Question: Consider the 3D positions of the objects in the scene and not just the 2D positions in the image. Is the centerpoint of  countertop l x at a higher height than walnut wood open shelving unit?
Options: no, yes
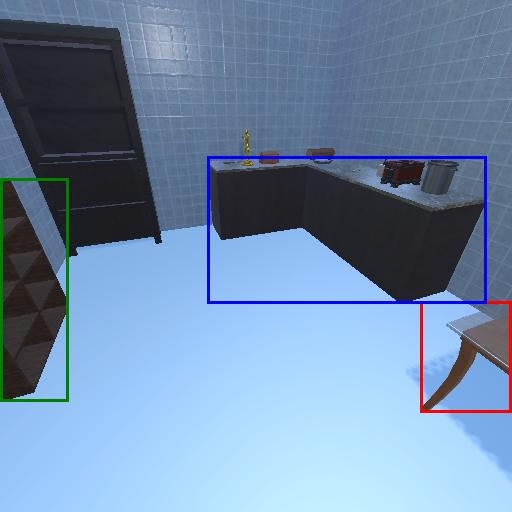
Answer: no